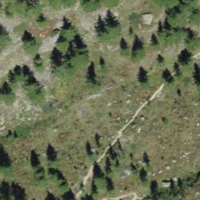
EUNIS habitat code: 23
Species observed at this site:
Arnica montana